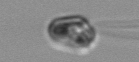
Label: flagellate_morphotype1